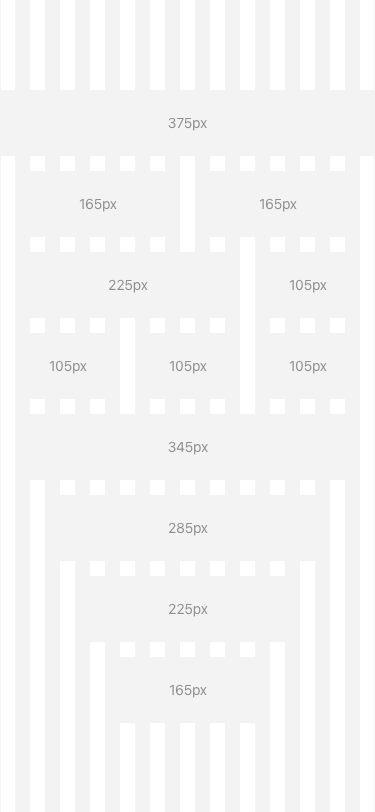
Text in this UI design:
345px
285px
225px
165px
105px
105px
105px
105px
225px
165px
165px
375px